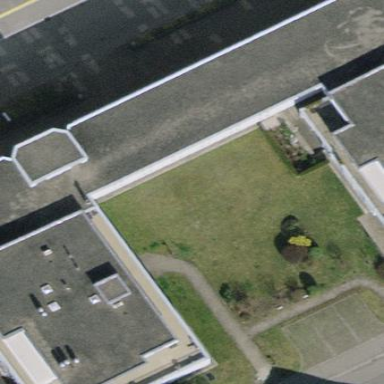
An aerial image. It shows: Government building.